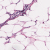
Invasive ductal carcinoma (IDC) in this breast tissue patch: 0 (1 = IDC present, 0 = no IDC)